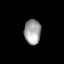
Tissue: lung
Cell type: Endothelial cells
Senescence score: 0.584
Nuclear area (px): 405
Mean DAPI intensity: 160.306